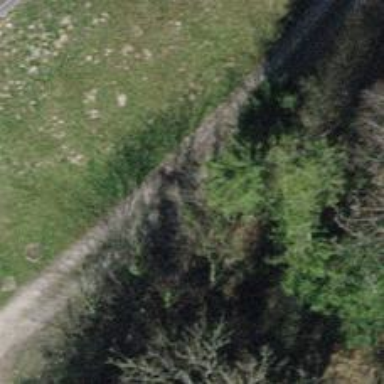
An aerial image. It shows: Paved track with Grade 1 surface.